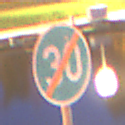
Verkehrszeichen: EndeMindestgeschwindigkeit
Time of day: Night
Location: Outdoor (Urban)
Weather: PartlyCloudy
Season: NotSpecified
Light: Artificial